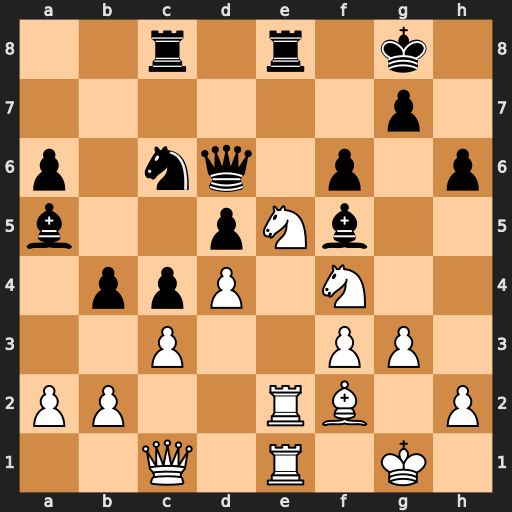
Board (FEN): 2r1r1k1/6p1/p1nq1p1p/b2pNb2/1ppP1N2/2P2PP1/PP2RB1P/2Q1R1K1
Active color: w
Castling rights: -
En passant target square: -
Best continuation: Nxc4 dxc4 Rxe8+ Rxe8 Rxe8+